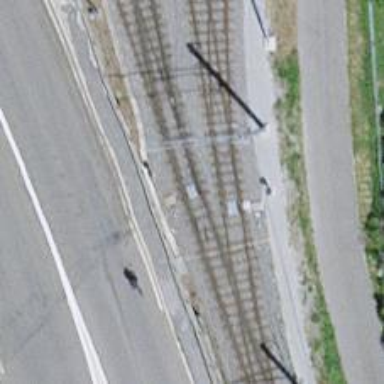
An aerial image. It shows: Narrow-gauge railway siding with electrified contact line. The siding has one track.